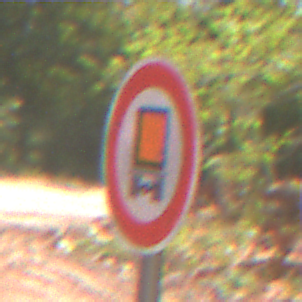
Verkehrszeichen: VerbotKennzeichnungspflichtigeKraftfahrzeugeGefaehrlicheGueter
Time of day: MorningAfternoon
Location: Outdoor (Nature)
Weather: Clear
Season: Summer
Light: Natural